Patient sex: M
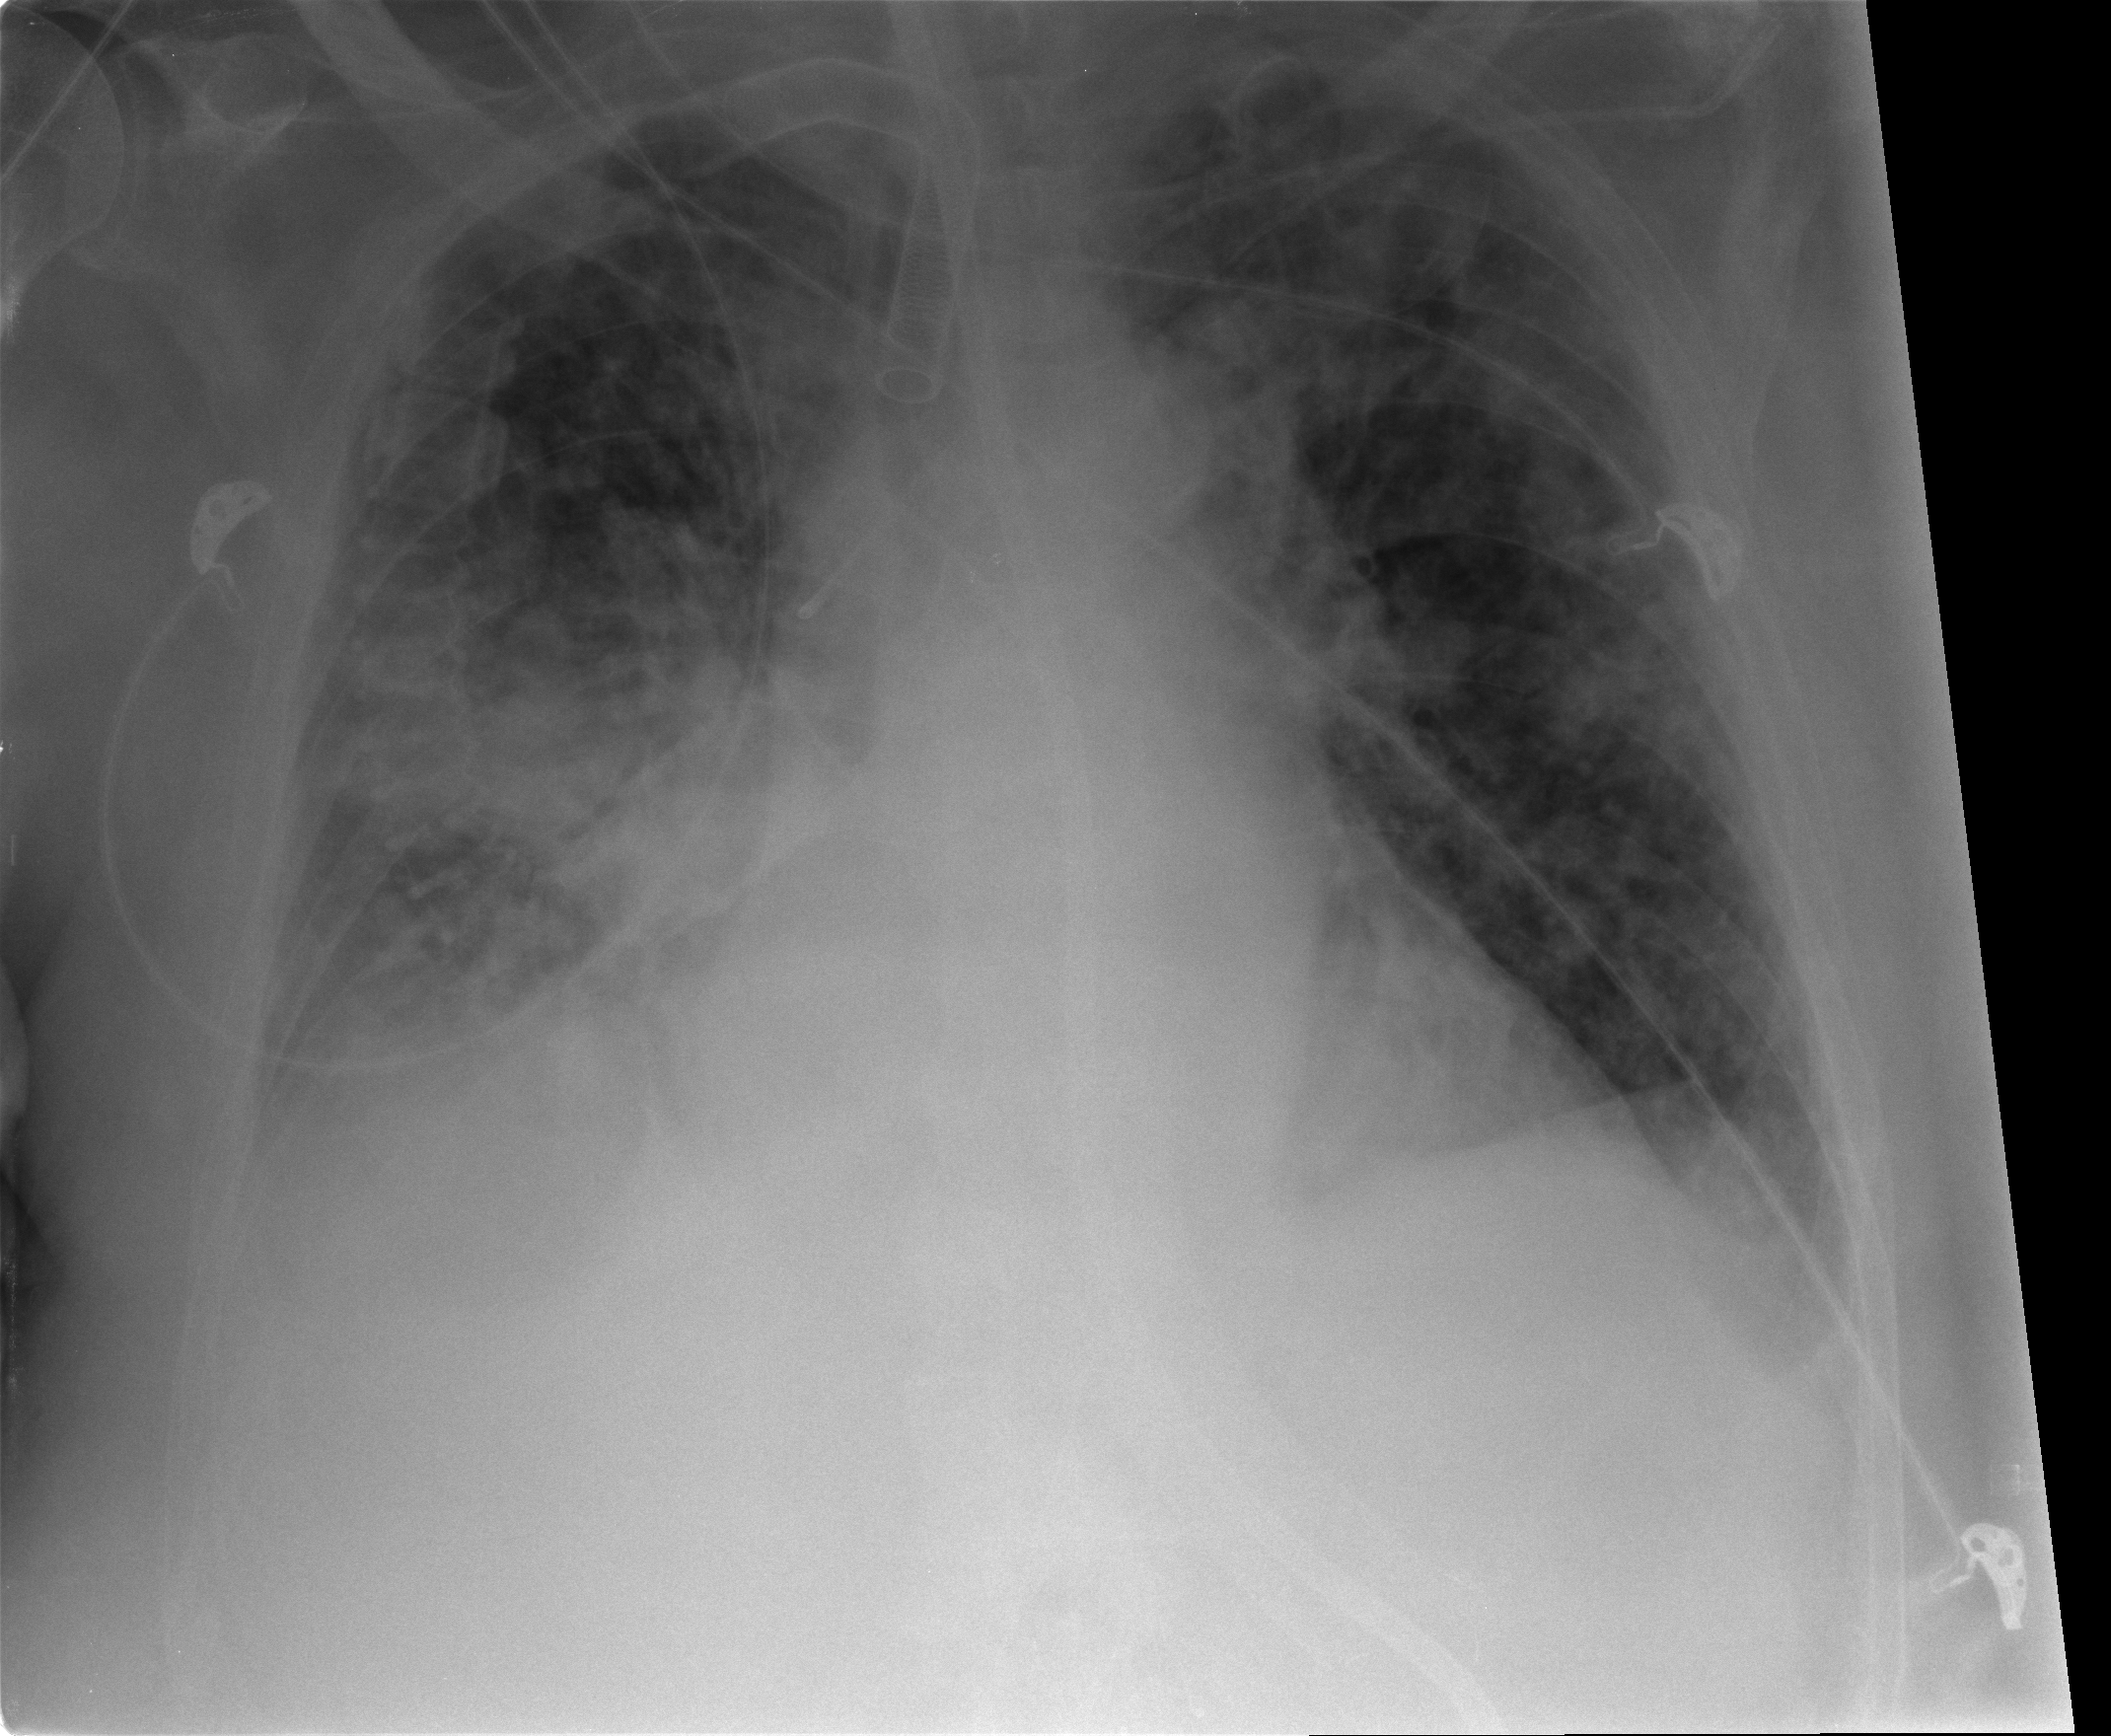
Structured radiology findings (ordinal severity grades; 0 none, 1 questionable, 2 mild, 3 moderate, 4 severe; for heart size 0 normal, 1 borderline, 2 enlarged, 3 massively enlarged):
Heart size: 2
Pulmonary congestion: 2
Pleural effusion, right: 2
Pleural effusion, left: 1
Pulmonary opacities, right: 3
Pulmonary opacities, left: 3
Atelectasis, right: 2
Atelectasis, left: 2